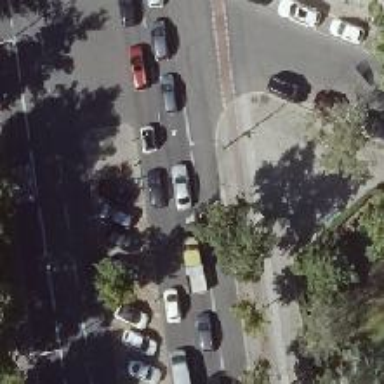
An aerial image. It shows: Secondary road with asphalt surface. There is parallel on-street parking on the right lane.